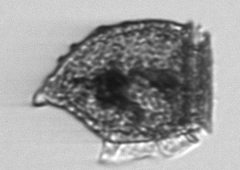
Label: Dinophysis_norvegica